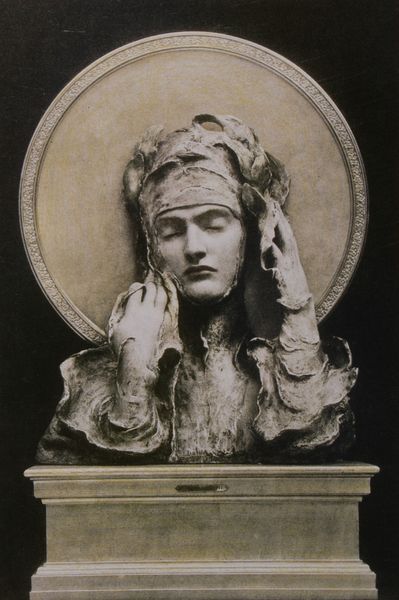
Titel: Sibylle
Künstler: Fernand Khnopff
Schlagwörter: dunkel, hand, kopf, schatten, schlaf, weiß, bewegung, finger, frau, frisur, geste, grau, haar, hintergrund, hut, kleid, licht, marmor, mund, nase, schwarz, stirn, dame, tuch, haube, ornament, symbolismus, mütze, arme, augen, bluse, falten, gesicht, haupt, kragen, mensch, sockel, stein, teller, tot, trauer, ärmel, hände, porträt, wind, auge, haare, stoff, augenbrauen, en face, lippen, renaissance, traurig, kreis, rund, runf, skulptur, statue, kopfbedeckung, relief, wangen, schlafend, ansicht, bogen, farbe, monochrom, haarband, rand, sepia, crown, hands, jugendstil, woman, kopftuch, büste, verzierung, melancholie, mimik, bildhauerei, bronze, glatt, plastik, podest, fein, geschlossen, hoch, collage, gestalt, foto, fotografie, schild, messing, antike, maske, traum, augen zu, scheibe, mundwinkel, beschriftung, gestik, kranz, geschlossene augen, rom, kollage, armband, heiligenschein, gesims, nimbus, sad, hellgrau, leid, stone, erhoben, augenbraun, medusa, heilige, volant, gips, maria, madonna, kopfbinde, turban, khnopff, ikone, mamor, totenmaske, bildhauer, dreidimensional, alberti, emotion, trist, freske, glorie, grabplatte, sinnlichkeit, drapperie, gemeiselt, halo, tomb, ikona, 1730, kein mann